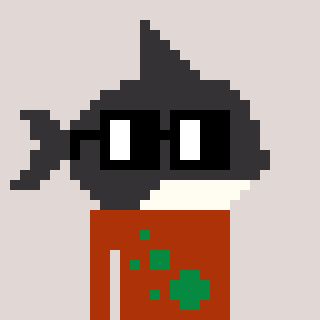
a pixel art character with square black glasses, a orca-shaped head and a hotbrown-colored body on a warm background